Question: I found a picture - java swing nimbus. There they use non-standard JTabbedPane. I want such custom JTabbedPane! What lib should I use for that? Can you advise lib like that?
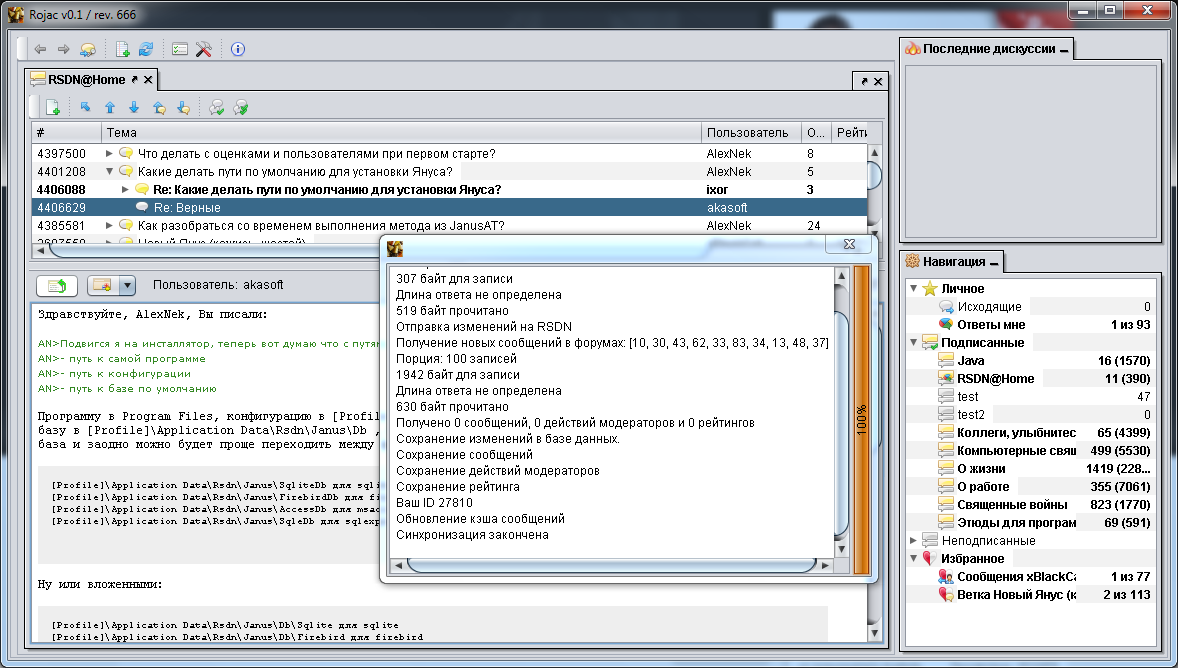
Answer: Nimbus is a type of look an feel in swing and you can set it as follows
'''
UIManager.setLookAndFeel("com.sun.java.swing.plaf.nimbus.NimbusLookAndFeel");
'''